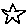
Label: star